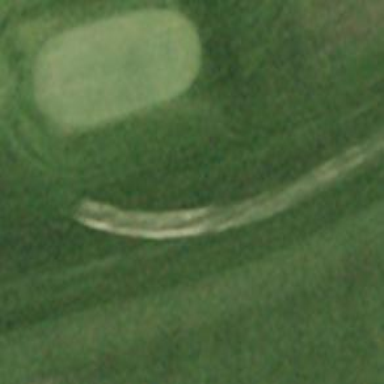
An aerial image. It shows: Grassy path designated as golf cart path.